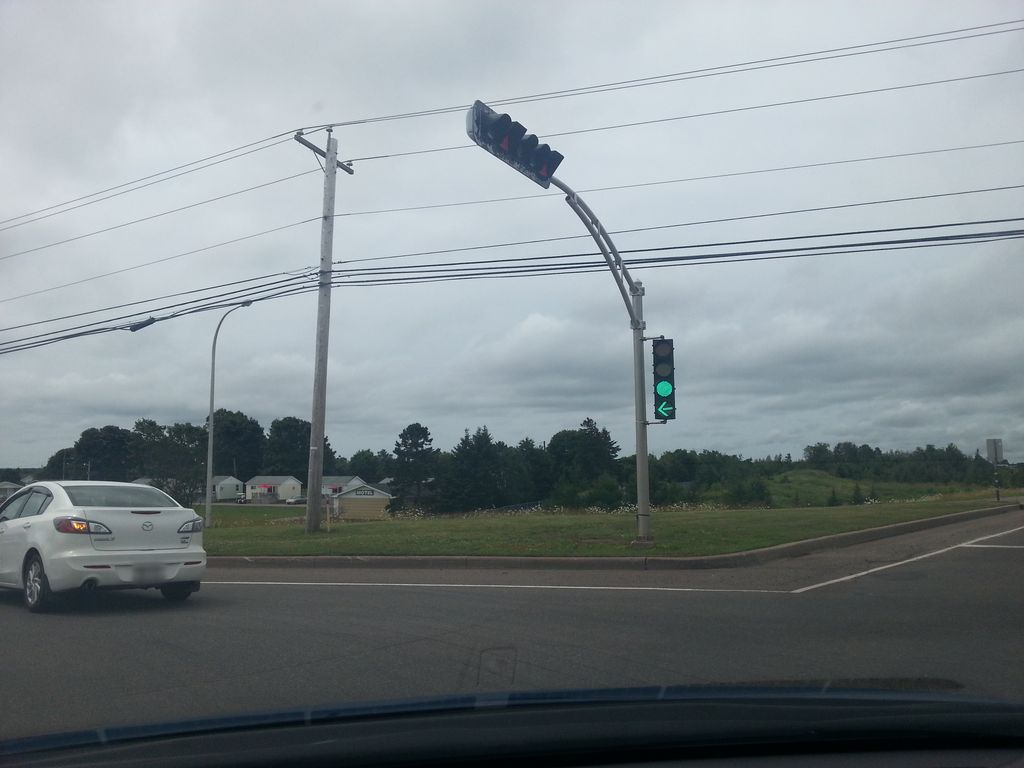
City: charlottetown